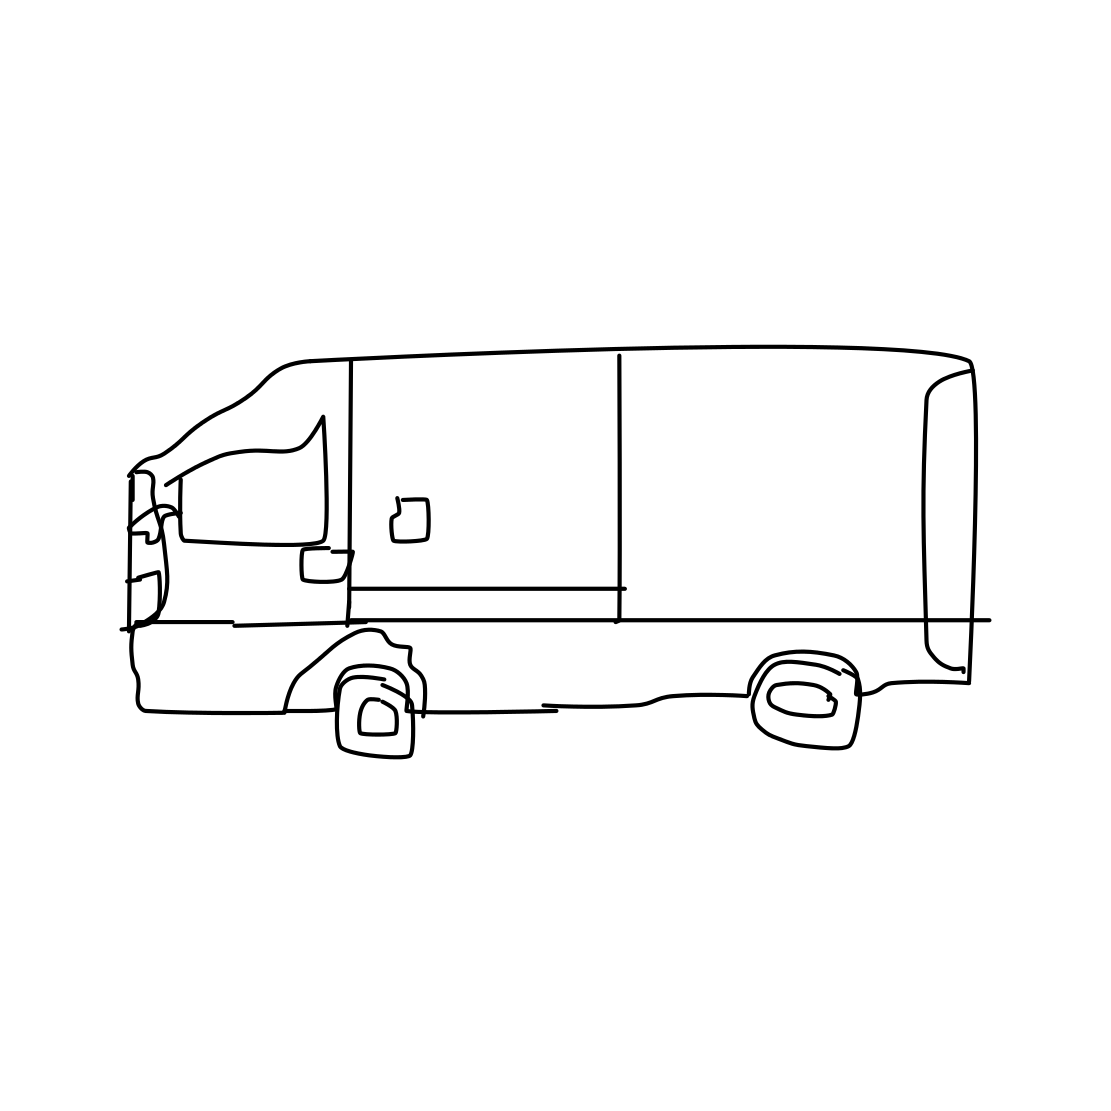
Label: van